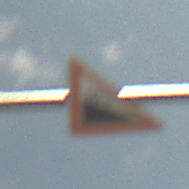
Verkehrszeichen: Gefaelle10
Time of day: Midday
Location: Outdoor (Beach)
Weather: PartlyCloudy
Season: NotSpecified
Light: Natural